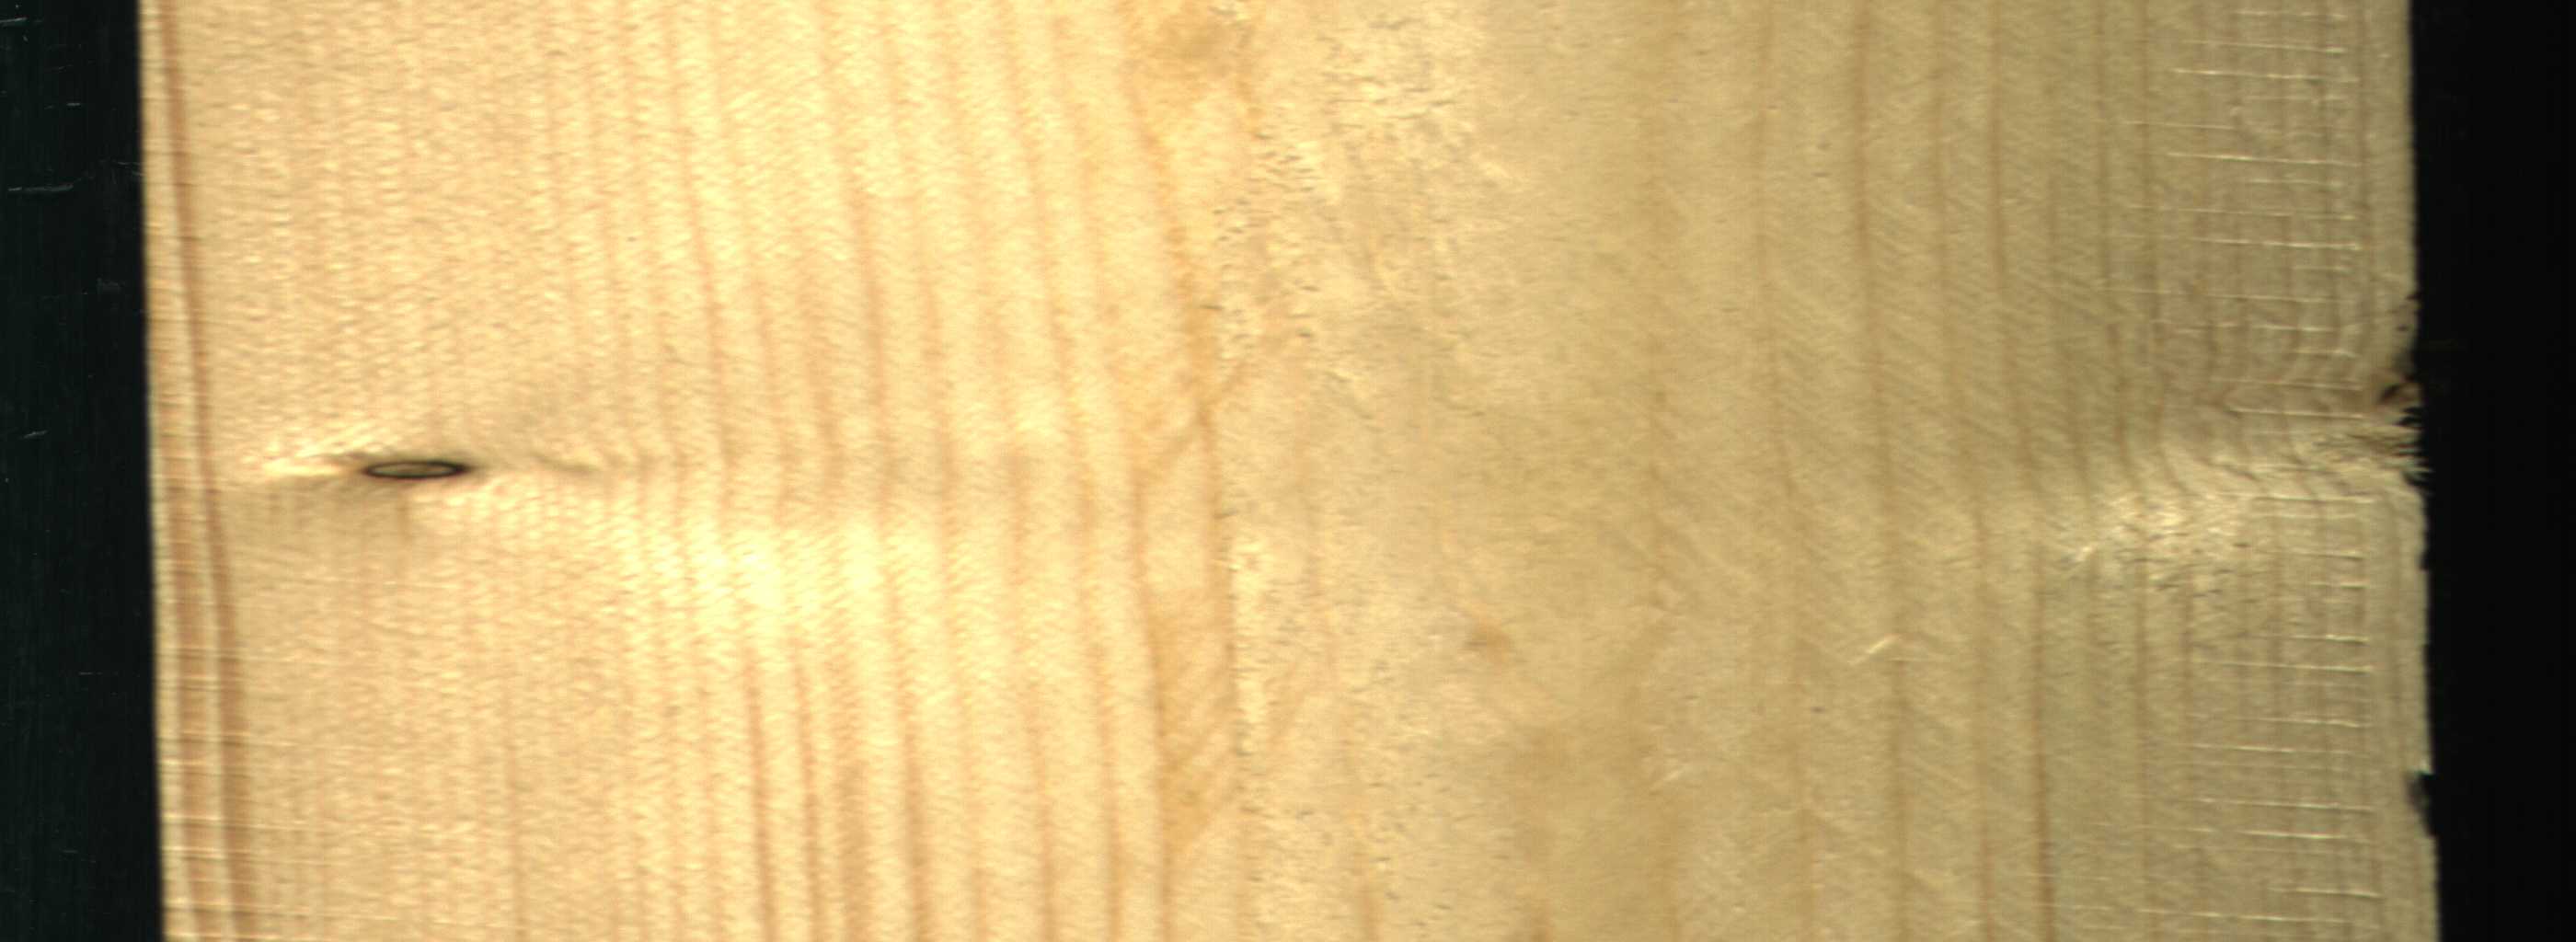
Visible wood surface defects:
Dead_Knot